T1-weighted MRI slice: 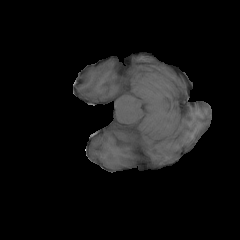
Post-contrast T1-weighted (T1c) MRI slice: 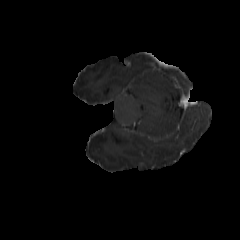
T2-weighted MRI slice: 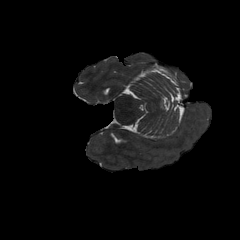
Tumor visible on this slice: no